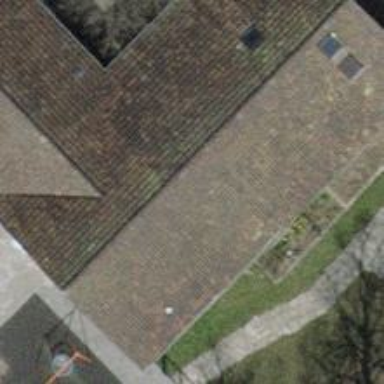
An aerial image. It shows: School building with tiled roof.